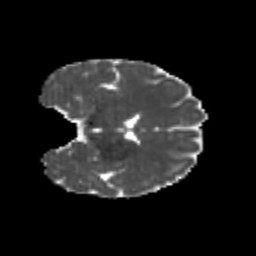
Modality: MD
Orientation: coronal
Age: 20
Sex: female
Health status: healthy
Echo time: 0.074 s